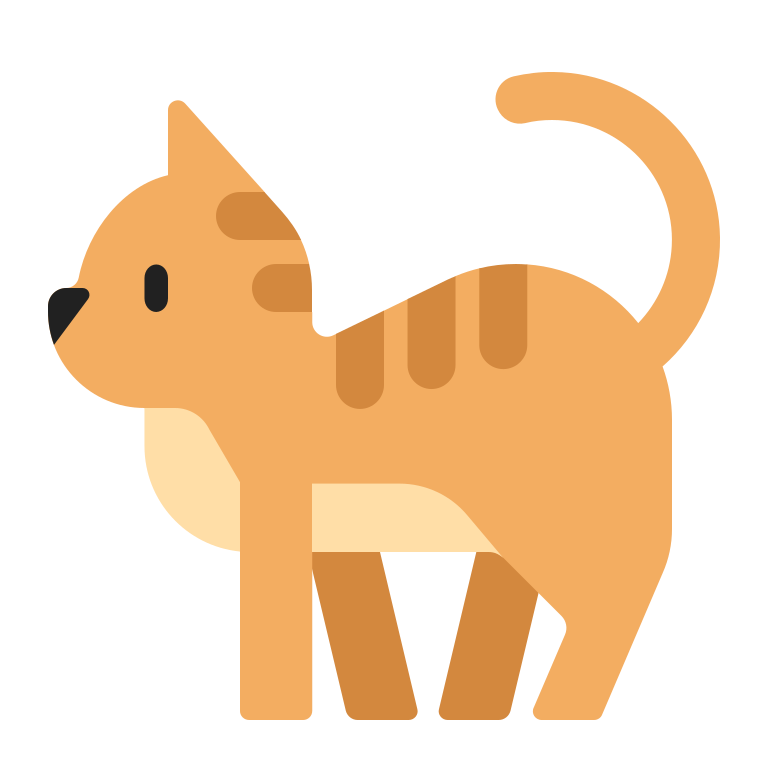
cat flat